Field crop: maize
Growth stage: 2
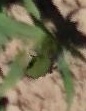
Species: maize